Question: Trying to recursively select database fields based on parent IDs of current selection in a WordPress environment.
On the WordPress side:
I'm doing a 'pre_get_posts' filter to retrieve only the posts associated with a user meta. This was simple, until I realized that these posts could have parents and that would break the interface. Answers involving fixing the WP_List_Table sorting algorithm to allow children to be re-sorted hierarchically may be accepted. Without including parents, the table looks like this:

The meta query looks like this:
'''
// pre_get_posts
$meta_query = $query->get('meta_query');
$meta_query[] = array(
'key' => '_my_meta_key',
'value' => get_user_meta( $user_id, '_my_meta_key' ),
);
$query->set('meta_query', $meta_query );
'''
On the MySQL side, adding the parents to this query would work just as well. As it stands, the query above works like the first select clause of the SQL fiddle here:
<URL>
A) In my limited SQL knowledge, I haven't figured out how to use the first query's 'id' column as a parameter. Here, I've copy and pasted the entire thing to use as an IN parameter, which runs the query twice. Is there a way to alias the first query to use the 'id' field in the second query?
B) How can I also include the parents of the parents (and so on) returned in the second SELECT statement?
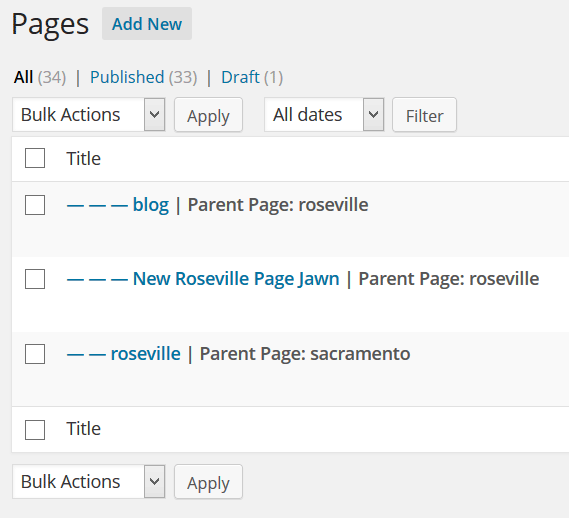
Answer: I ended up manually adding the parents back into the result after wp_query is parsed. So far, I haven't run into any issues. It's not exactly what I wanted, as it produces extra (not too many in this case) and thought there might be a more efficient way, but it is what it is. I'll leave this open a while in case anyone comes up with anything better.
Note that since the user cannot edit these posts, they are not editable (awesome!)
### Example code:
'''
// users must see parent pages on the Edit screen
// even when they can't edit them
// to preserve hierarchy
add_action( 'the_posts', 'add_post_parents_not_in_meta_query'), 10, 2 );
function add_post_parents_not_in_meta_query( $posts, $query ) {
// only on pages with screen
if ( ! function_exists( 'get_current_screen' ) )
return $posts;
$screen = get_current_screen();
// only on edit screen
if ( $screen->base !== 'edit')
return $posts;
// only during main query
if ( ! $query->is_main_query() )
return;
// get an array of found IDs
$post_ids = wp_list_pluck( $posts, 'ID' );
foreach( $posts as $post ) {
// check to see if exists, and if we already got this post
while ( ! empty( $post->post_parent ) && ! in_array( $post->post_parent, $post_ids ) ) {
$post = get_post( $post->post_parent );
if ( ! empty( $post ) ) {
$posts[] = $post;
$post_ids[] = $post->ID;
}
}
}
return $posts;
}
'''
### Result: